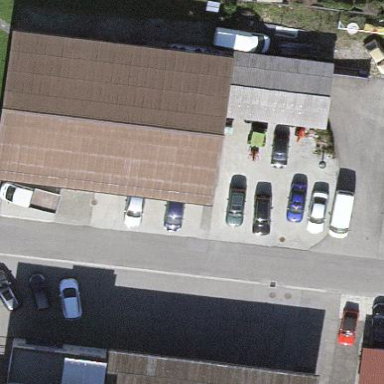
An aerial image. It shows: Gabled building with red roof.